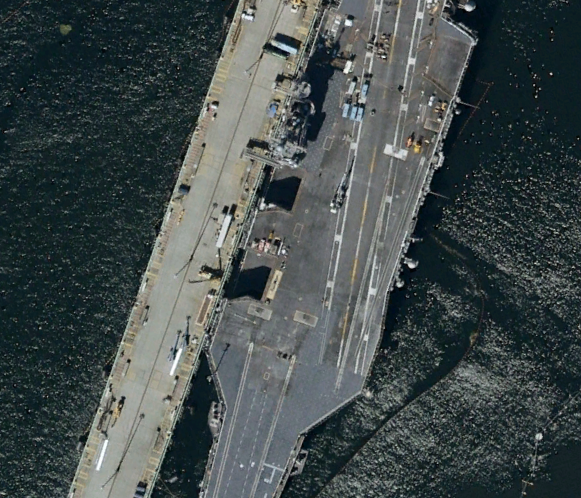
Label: Nimitz-class_aircraft_carrier